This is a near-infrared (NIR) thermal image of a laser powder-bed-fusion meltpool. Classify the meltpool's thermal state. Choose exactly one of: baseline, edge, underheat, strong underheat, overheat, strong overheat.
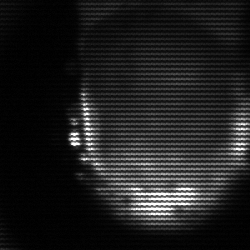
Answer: baseline